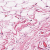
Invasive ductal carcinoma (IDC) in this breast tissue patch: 0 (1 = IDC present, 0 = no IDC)